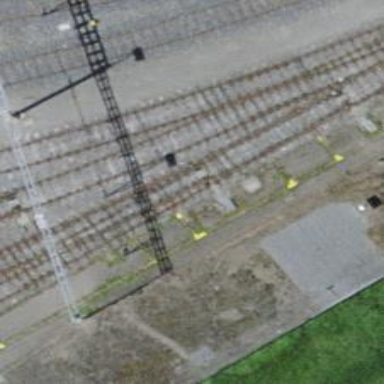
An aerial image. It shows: Railway switch.